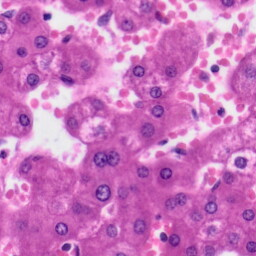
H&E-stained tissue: Liver